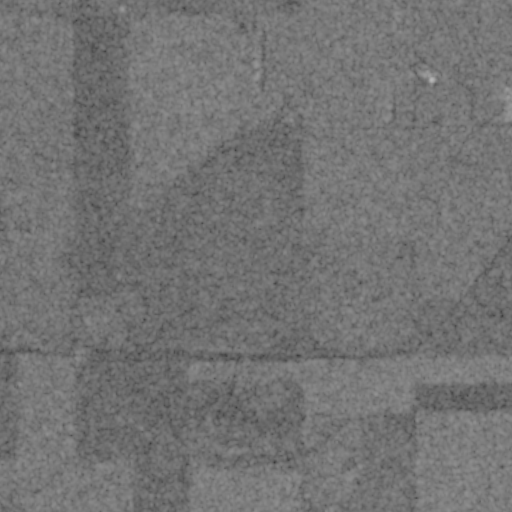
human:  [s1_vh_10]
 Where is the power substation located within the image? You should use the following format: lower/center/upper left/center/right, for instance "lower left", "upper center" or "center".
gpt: The power substation is located in the upper right of the image.
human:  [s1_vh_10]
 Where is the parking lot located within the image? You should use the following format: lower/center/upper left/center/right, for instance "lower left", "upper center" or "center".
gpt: There is no parking lot in the image.

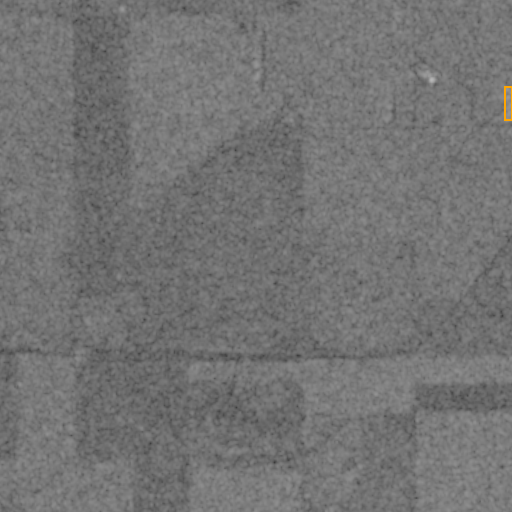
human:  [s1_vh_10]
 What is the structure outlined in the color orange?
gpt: The structure outlined in orange is a power substation.
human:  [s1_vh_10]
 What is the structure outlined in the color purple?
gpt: There is no purple outline.